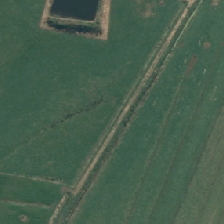
Land cover: herbaceous_freshwater_vege